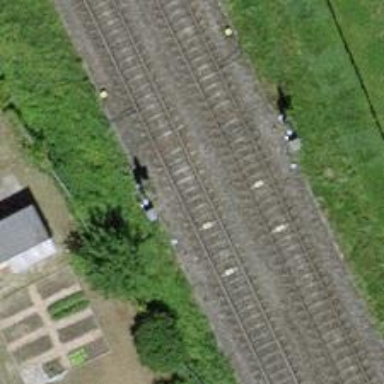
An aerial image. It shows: Railway signal.